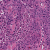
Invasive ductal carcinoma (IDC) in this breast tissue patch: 0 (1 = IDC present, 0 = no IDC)